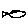
Label: fish